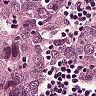
Metastatic tissue present: yes